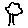
Label: tree